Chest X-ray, PA view. Patient: 73 years old, sex F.
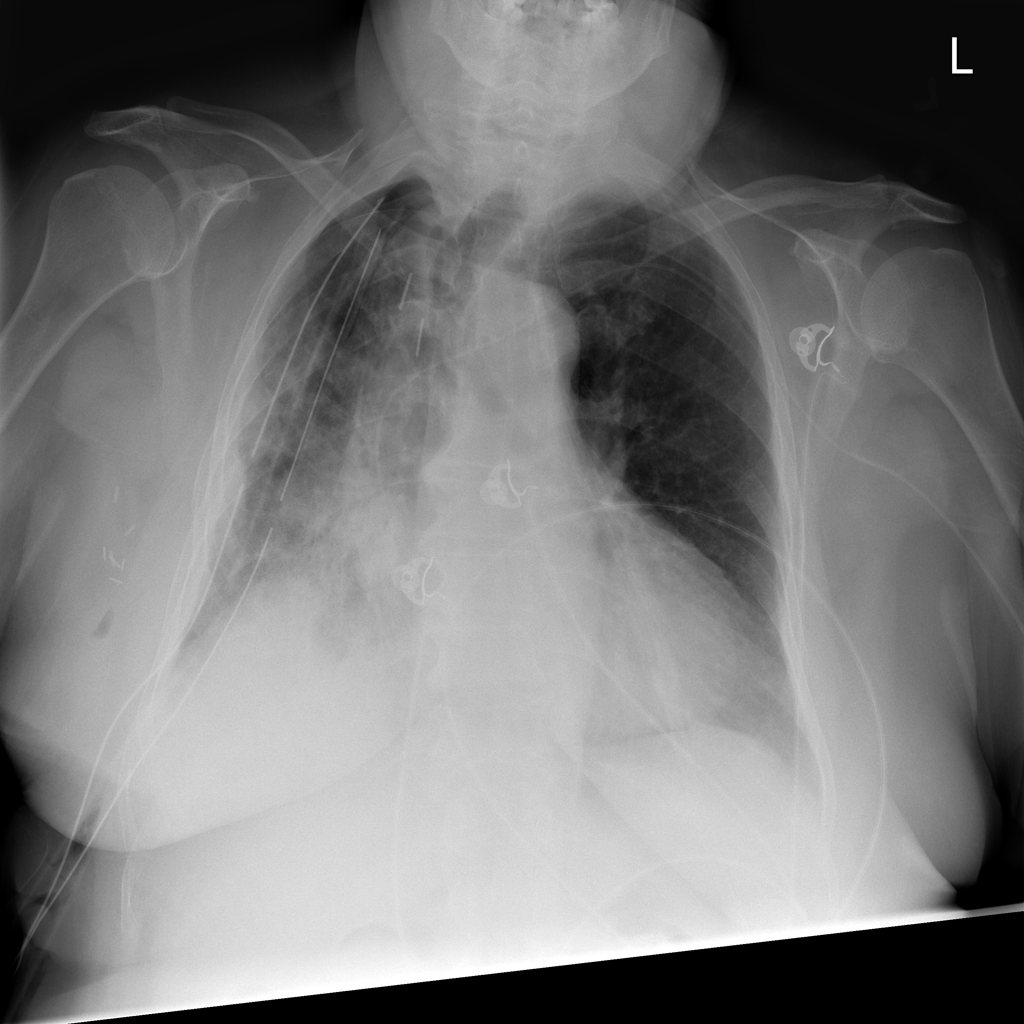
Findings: No Finding